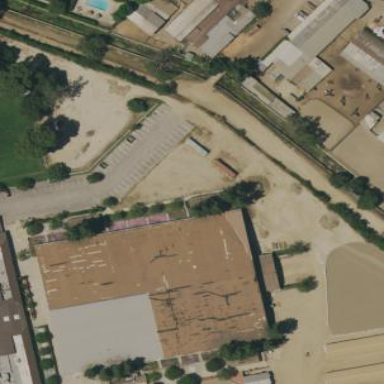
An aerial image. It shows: Building located near equestrian pitch.